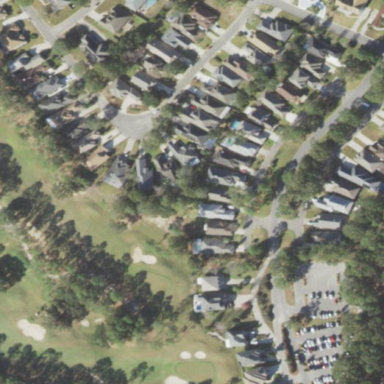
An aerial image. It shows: Residential area composed of single-family homes.